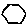
Label: hexagon